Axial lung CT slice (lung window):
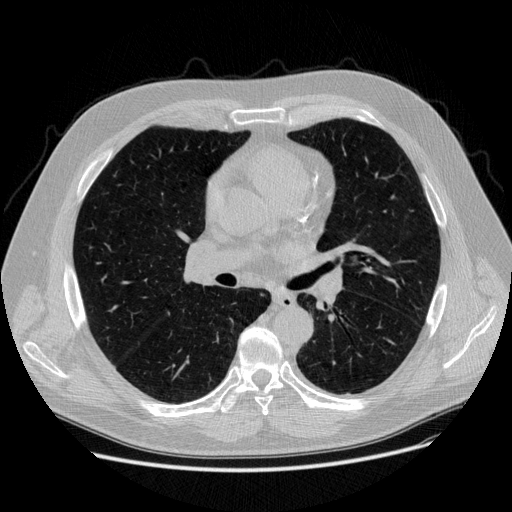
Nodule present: no